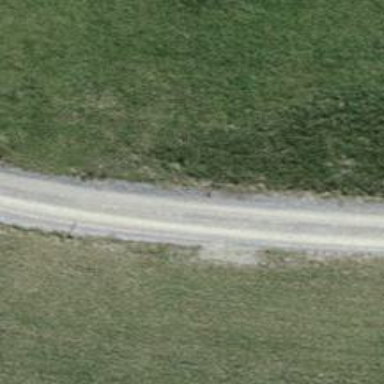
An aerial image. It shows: Track with grade 3 pebblestone surface.